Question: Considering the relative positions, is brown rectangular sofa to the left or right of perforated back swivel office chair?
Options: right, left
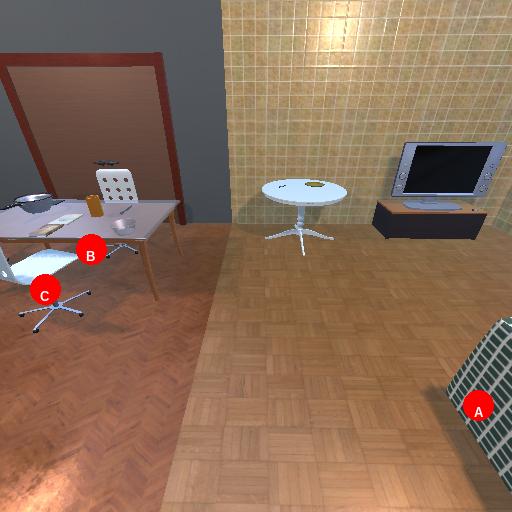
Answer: right